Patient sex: M
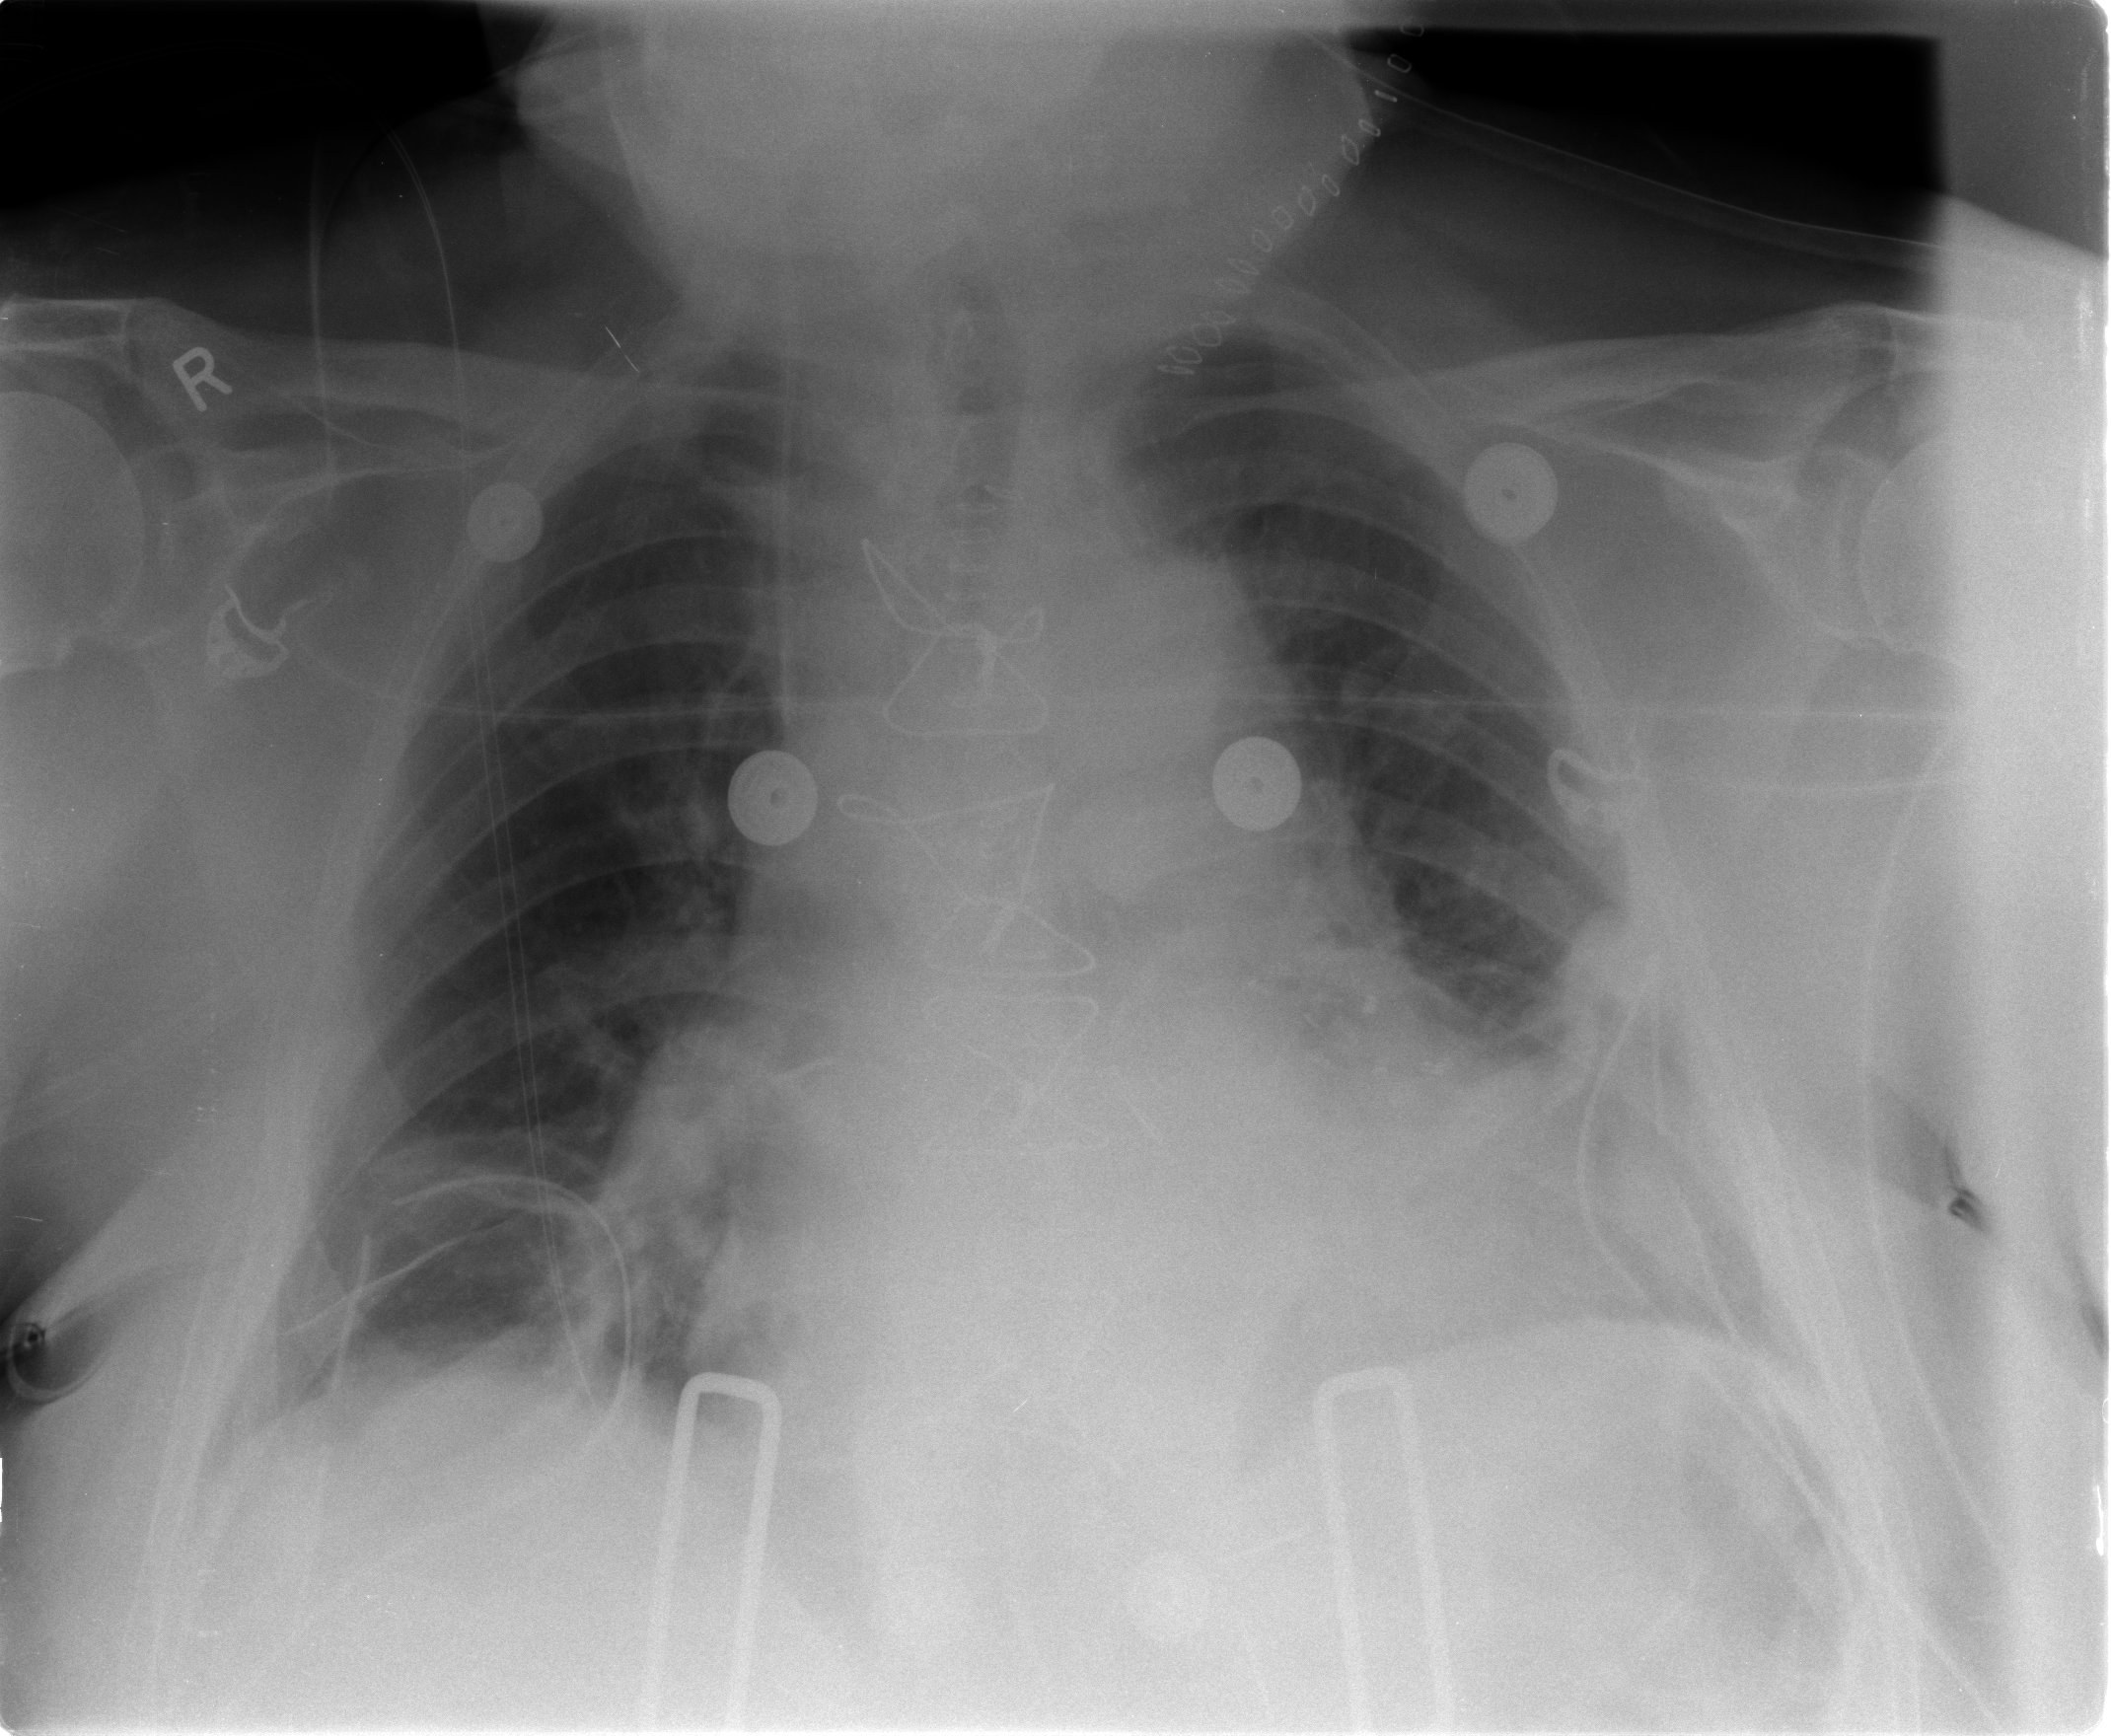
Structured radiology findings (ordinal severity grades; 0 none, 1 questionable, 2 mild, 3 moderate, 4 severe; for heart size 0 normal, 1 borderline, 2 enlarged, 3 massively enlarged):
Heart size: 2
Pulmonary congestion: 2
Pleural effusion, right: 1
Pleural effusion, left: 2
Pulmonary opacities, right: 0
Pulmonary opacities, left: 0
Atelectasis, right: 2
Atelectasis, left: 2